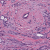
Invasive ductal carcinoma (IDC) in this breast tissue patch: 1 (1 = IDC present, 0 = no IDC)